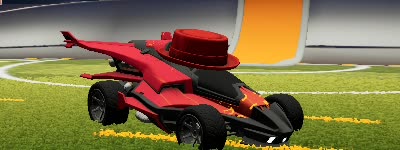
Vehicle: aftershock